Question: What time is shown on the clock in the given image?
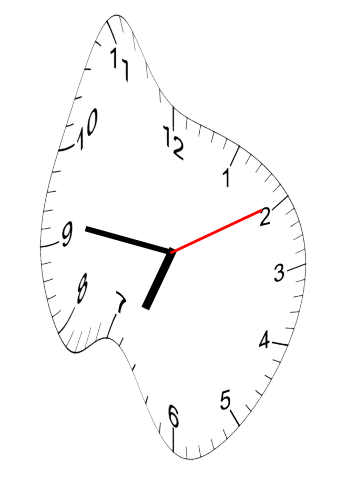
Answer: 06:46:10